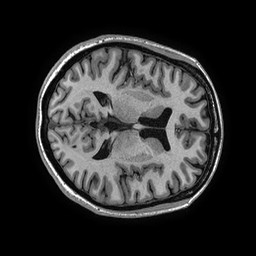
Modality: T1w
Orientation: axial
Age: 36
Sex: female
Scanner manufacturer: ge
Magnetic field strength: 3 T
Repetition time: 0.006952 s
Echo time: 0.00292 s